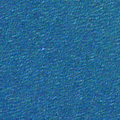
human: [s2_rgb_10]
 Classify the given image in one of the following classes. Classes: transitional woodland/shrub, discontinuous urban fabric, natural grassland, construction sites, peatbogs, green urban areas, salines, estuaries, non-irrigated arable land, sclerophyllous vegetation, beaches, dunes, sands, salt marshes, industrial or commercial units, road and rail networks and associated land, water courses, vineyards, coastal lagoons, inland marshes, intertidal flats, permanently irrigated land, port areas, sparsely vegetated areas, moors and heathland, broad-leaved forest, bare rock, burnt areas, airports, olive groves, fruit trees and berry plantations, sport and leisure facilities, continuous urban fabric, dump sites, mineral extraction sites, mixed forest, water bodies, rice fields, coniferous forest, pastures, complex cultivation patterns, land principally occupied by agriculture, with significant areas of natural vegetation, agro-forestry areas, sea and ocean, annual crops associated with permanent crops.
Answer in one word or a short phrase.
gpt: sea and ocean